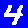
Digit: 4